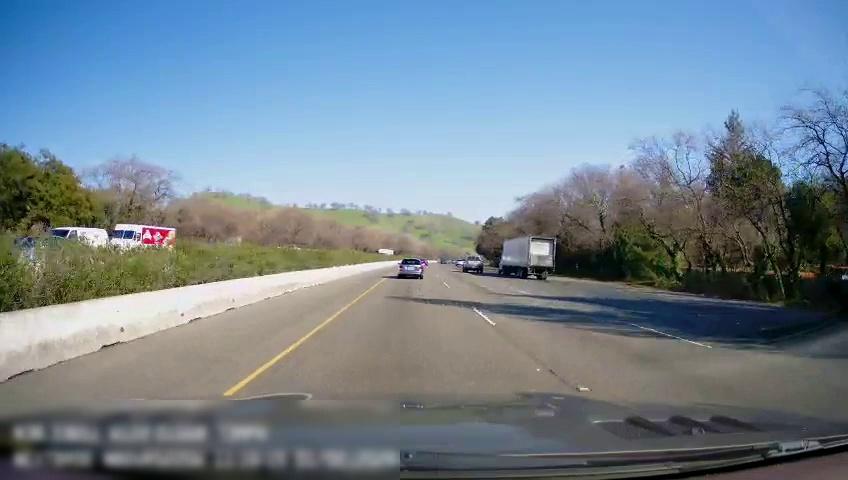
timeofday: Day
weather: Sunny
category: Drivable Space
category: Vehicles | Truck
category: Vehicles | Van
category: Vehicles | Car
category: Vehicles | Truck
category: Vehicles | Truck
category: Vehicles | Truck
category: Vehicles | SUV
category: Lanes | Current Lane
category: Lanes | Current Lane
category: Lanes | Alternate Lane